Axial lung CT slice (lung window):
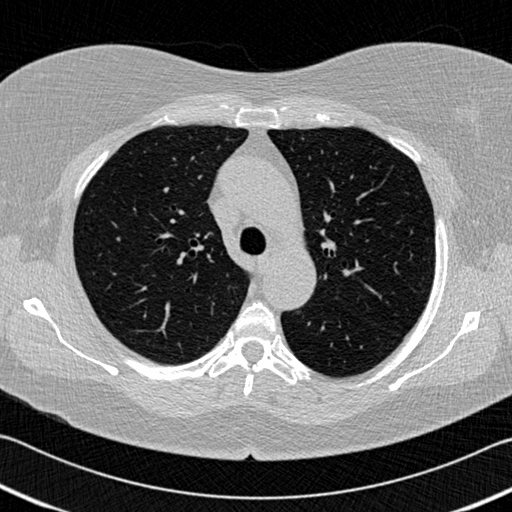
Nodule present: no